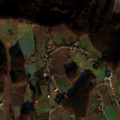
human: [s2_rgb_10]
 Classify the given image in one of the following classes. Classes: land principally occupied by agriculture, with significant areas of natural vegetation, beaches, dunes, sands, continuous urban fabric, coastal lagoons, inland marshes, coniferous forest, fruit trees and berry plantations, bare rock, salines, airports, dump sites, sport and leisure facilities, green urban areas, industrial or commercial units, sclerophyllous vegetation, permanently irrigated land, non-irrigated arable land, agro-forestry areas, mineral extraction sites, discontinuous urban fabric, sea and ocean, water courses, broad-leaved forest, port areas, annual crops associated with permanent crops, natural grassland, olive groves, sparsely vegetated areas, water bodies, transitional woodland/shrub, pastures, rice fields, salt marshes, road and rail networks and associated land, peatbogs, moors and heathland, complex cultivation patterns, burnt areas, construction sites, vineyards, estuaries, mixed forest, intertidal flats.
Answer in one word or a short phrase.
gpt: non-irrigated arable land, complex cultivation patterns, land principally occupied by agriculture, with significant areas of natural vegetation, broad-leaved forest